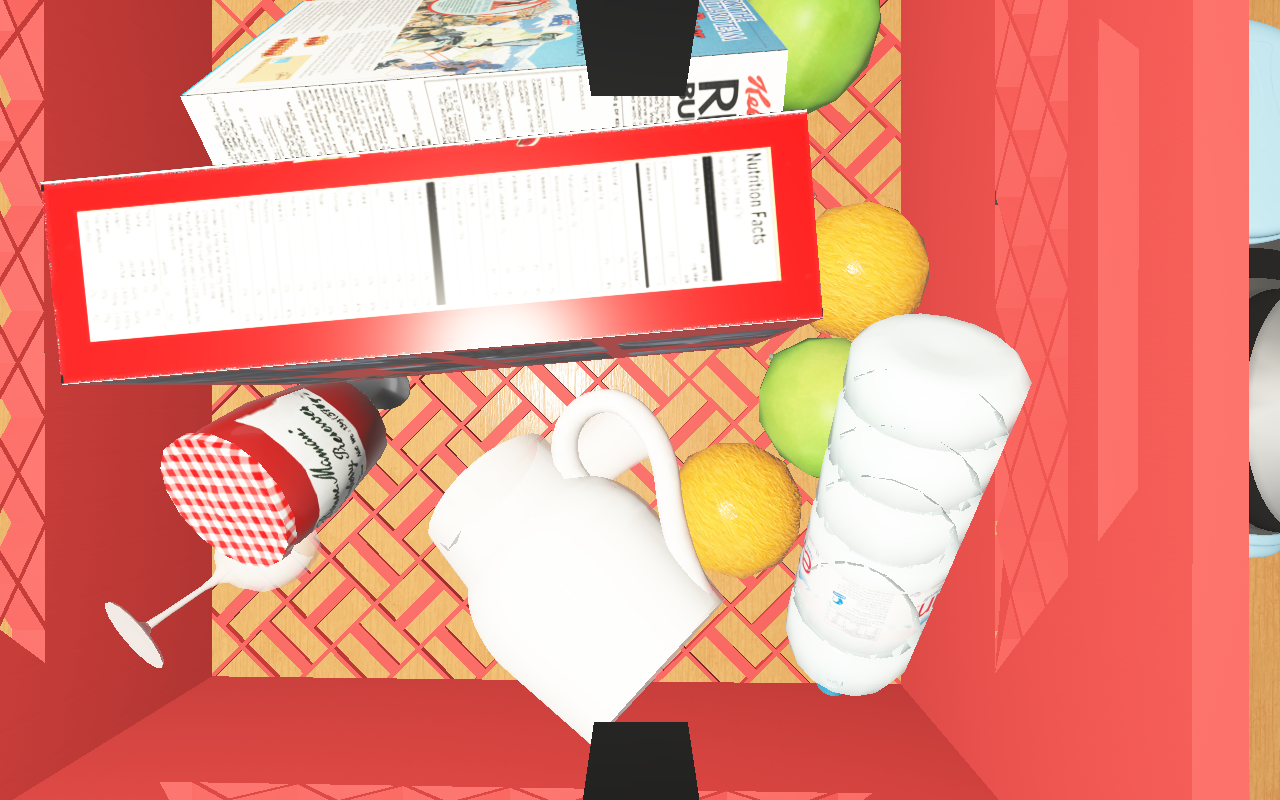
Objects in the scene:
carafe
water bottle
orange
honey jar
cereal box